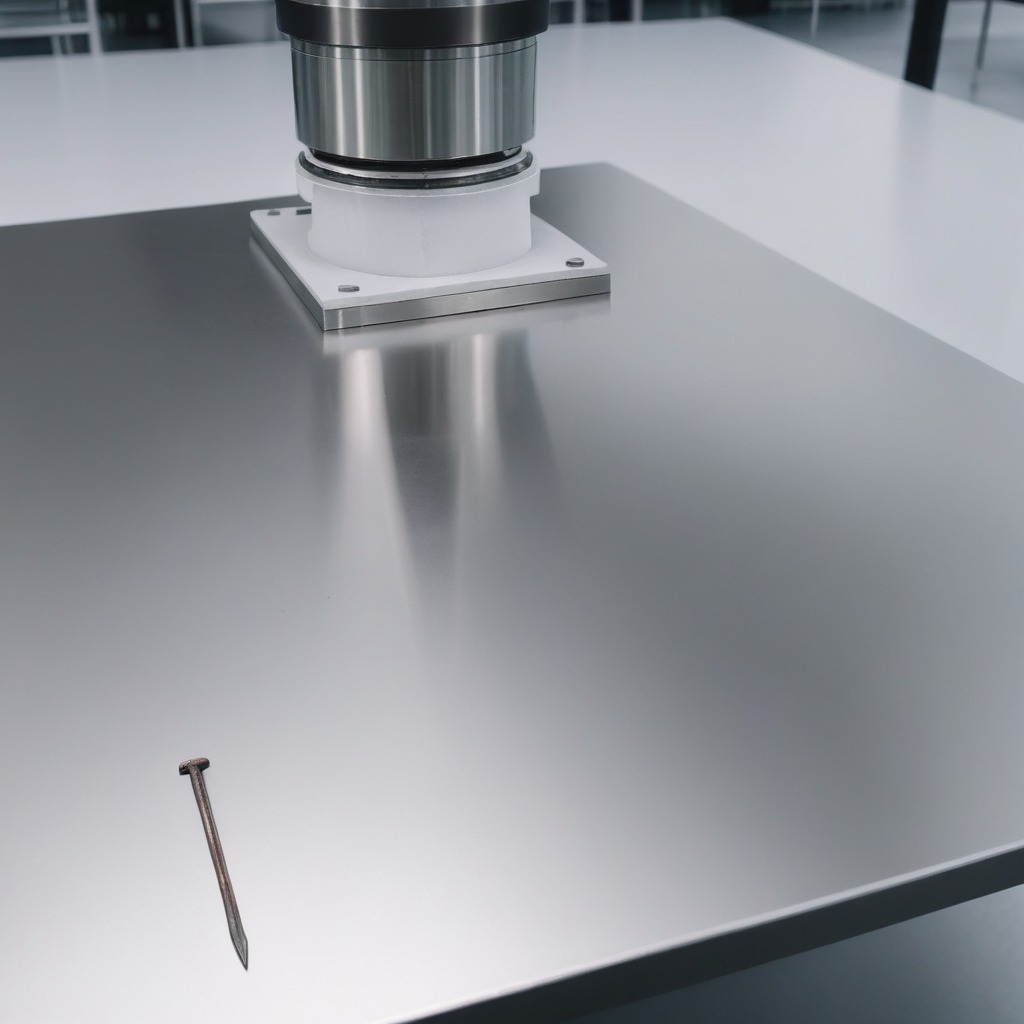
An iron nail is lying on a stainless steel table in a high-end prototyping lab.